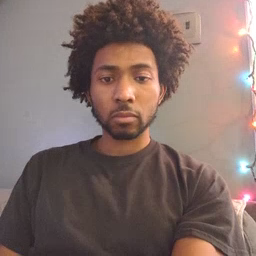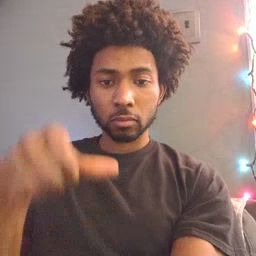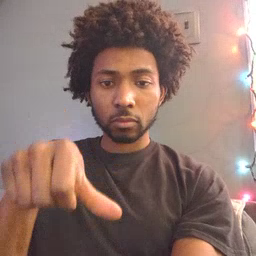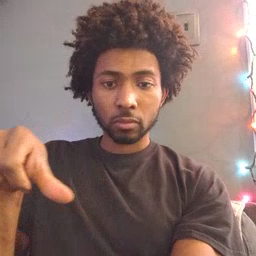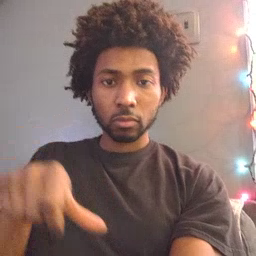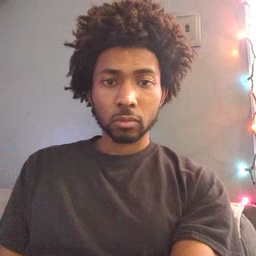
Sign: puzzle